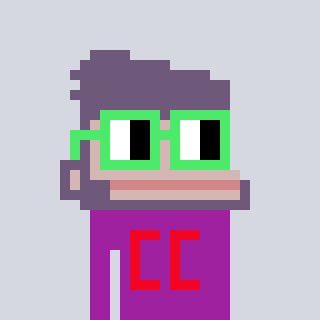
a pixel art character with square light green glasses, a ape-shaped head and a magenta-colored body on a cool background